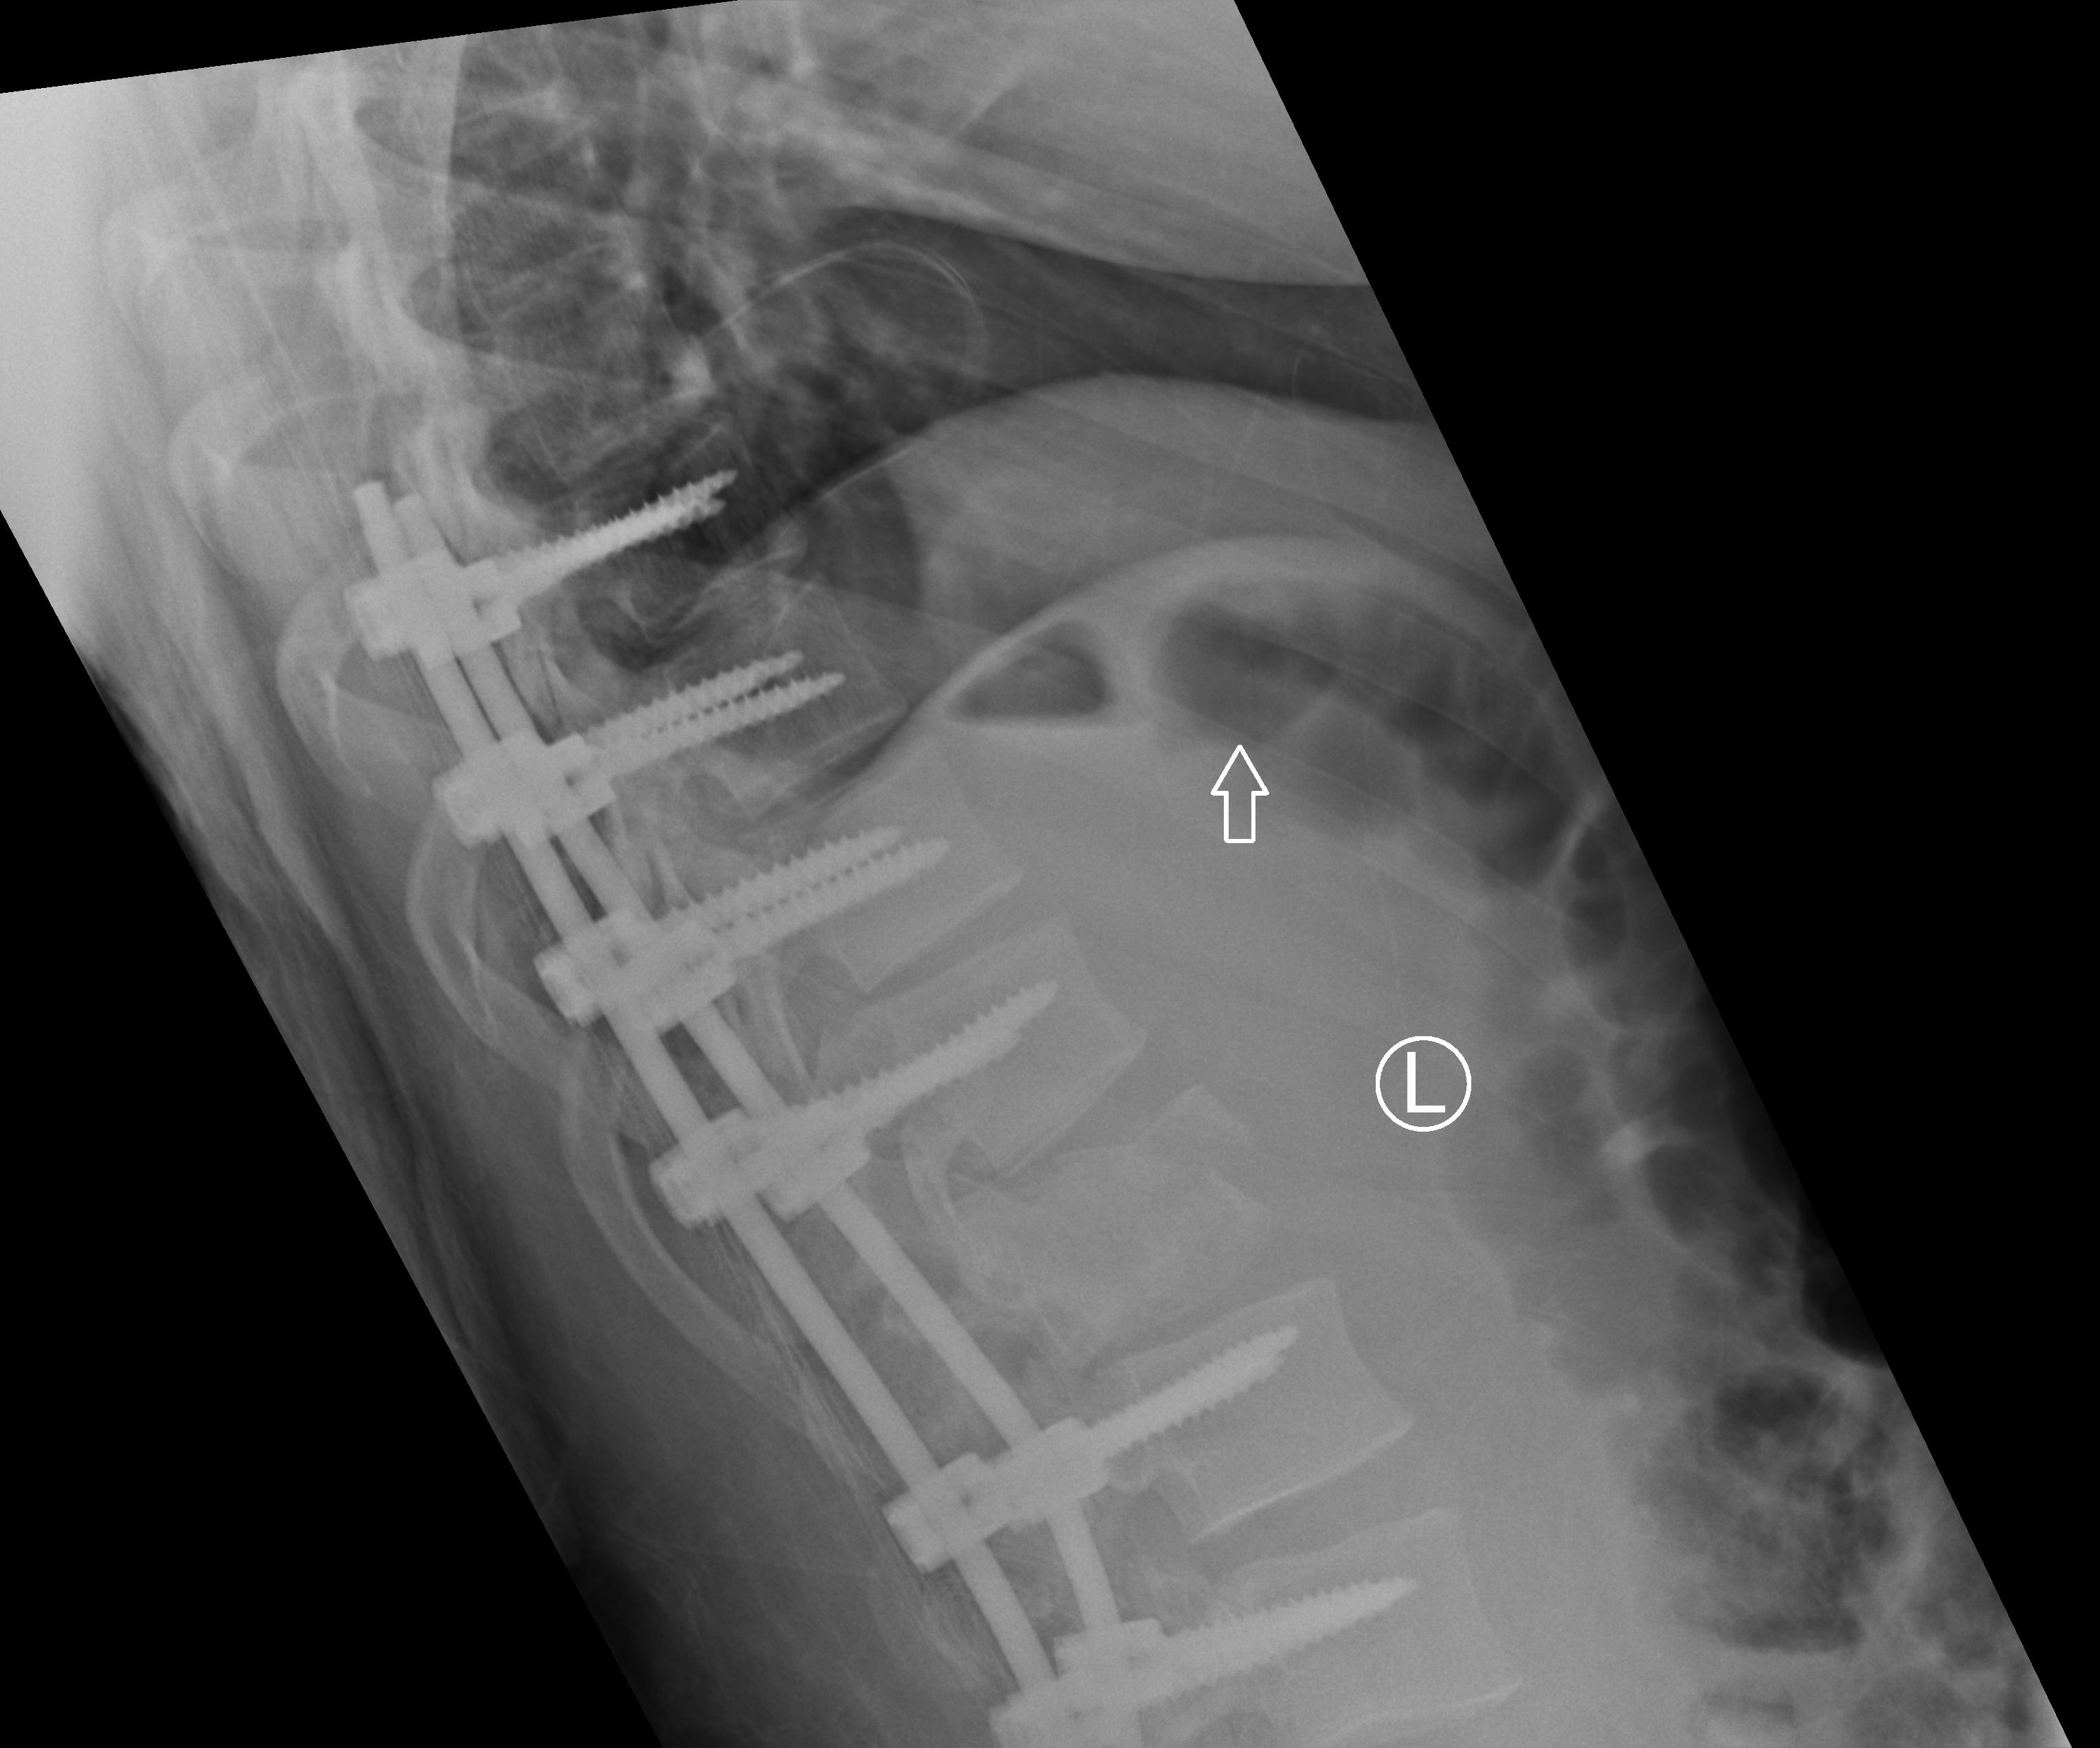
View: LATERAL